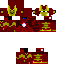
A male human skin with dark skin, wearing brown helmet dressed in a red armor chest and red pants, featuring a closed mouth.